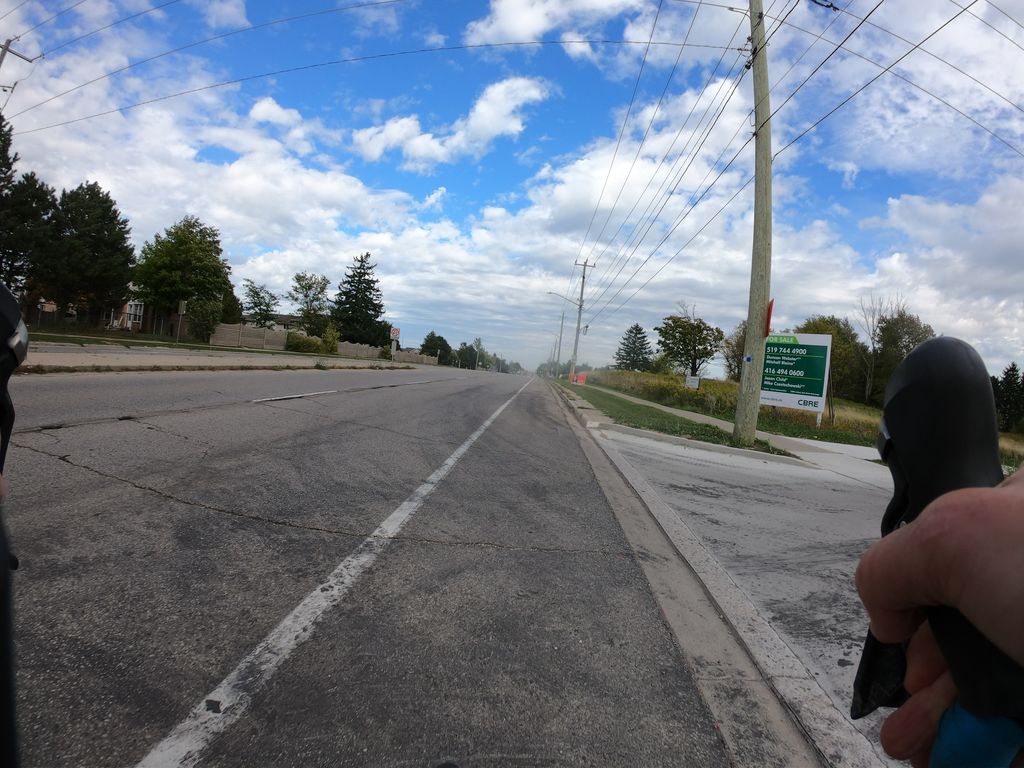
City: kitchener-waterloo